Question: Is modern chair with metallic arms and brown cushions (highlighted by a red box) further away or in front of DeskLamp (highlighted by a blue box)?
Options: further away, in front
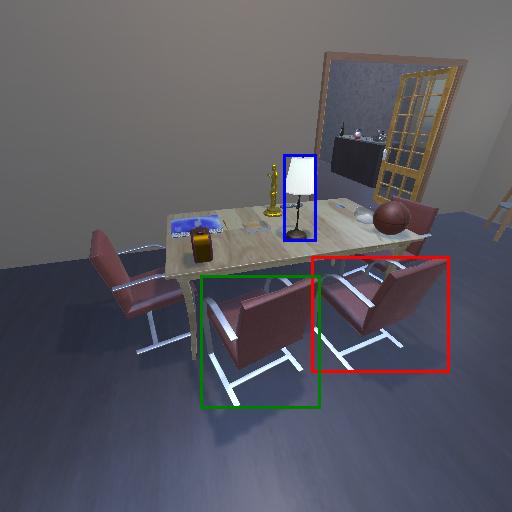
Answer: further away